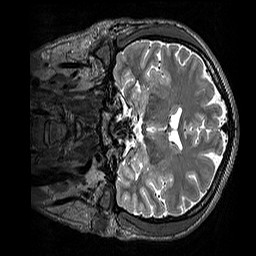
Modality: T2w
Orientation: coronal
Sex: male
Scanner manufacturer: siemens
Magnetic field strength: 3 T
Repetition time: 3.2 s
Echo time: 0.409 s